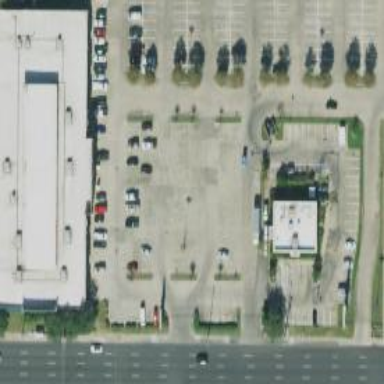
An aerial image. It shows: Parking space.